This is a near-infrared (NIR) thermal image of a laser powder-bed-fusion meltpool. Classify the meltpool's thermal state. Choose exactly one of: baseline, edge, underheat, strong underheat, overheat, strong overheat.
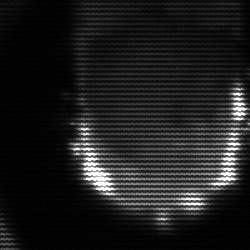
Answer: strong underheat